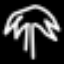
Label: palm tree